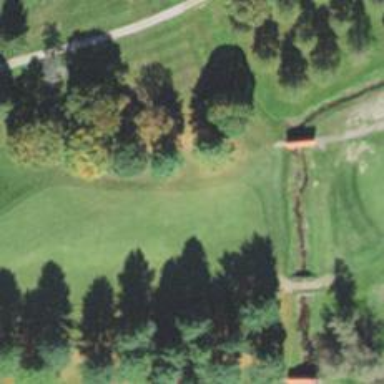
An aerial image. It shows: Golf hole.